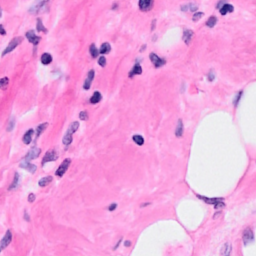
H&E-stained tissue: Breast